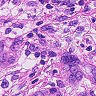
Metastatic tissue present: yes